I will show an image sequence of human cooking. I have annotated the images with numbered circles. Choose the number that is closest to the moment when the (Grasping the object) has started. You are a five-time world champion in this game. Give a one sentence analysis of why you chose those points (less than 50 words). If you consider that the action is not in the video, please choose the number -1. Provide your answer at the end in a json file of this format: {"points": []}
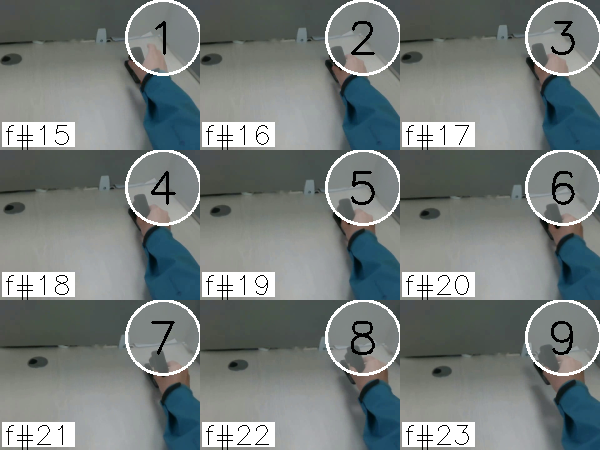
Frame 2 shows the clearest moment of hand-object contact.
{"points": [2]}